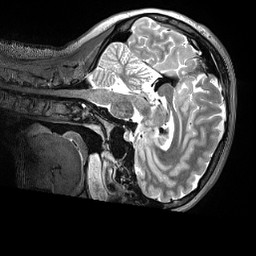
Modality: T2w
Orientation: sagittal
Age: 21
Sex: female
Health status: ill
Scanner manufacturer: siemens
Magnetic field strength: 3 T
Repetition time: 3.2 s
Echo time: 0.563 s